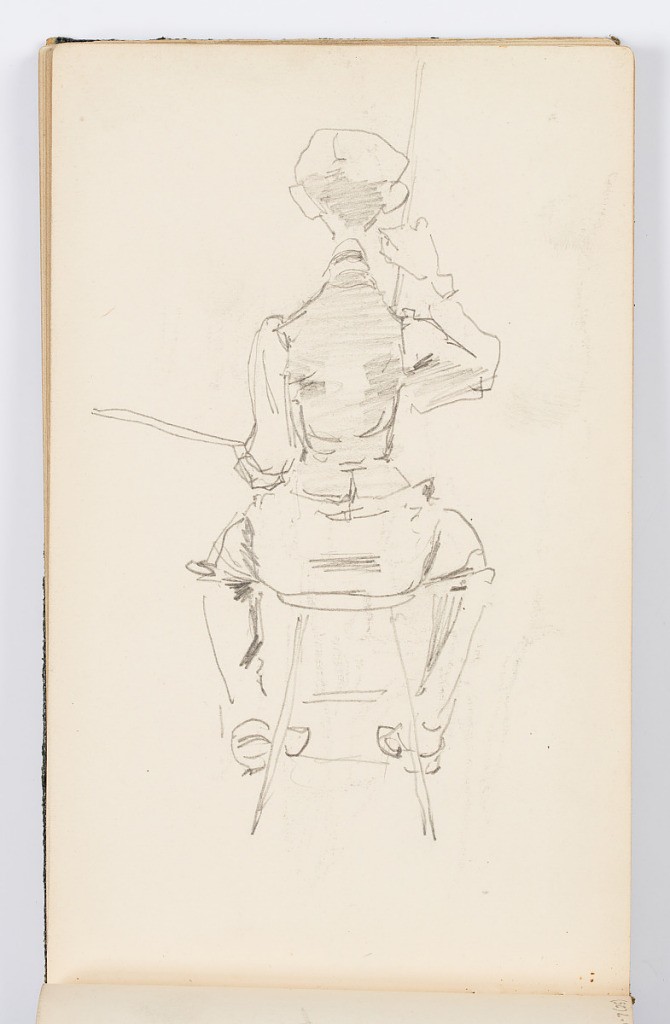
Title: Sketchbook Page: Artist at Work
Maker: Kenyon Cox, American, 1856–1919
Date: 1883
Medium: Graphite on paper
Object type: Sketchbook folio
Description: Recto: Sketch of an artist at work at an easel, not pictured. Figure is seen from behind, seated on a stool, with palette in left hand and right hand raised.
Verso: Sketch of a landscape.